Chest X-ray. View position: PA
Patient age: 65
Patient sex: F
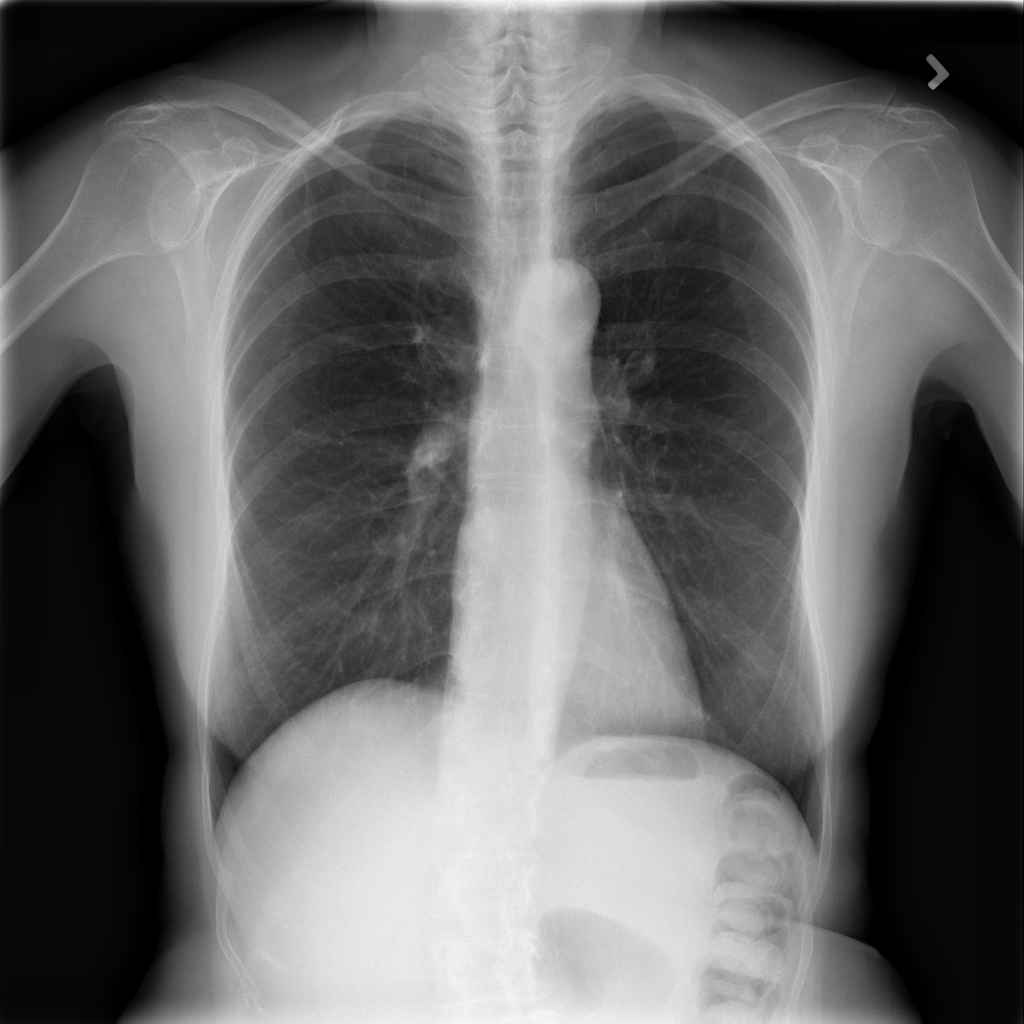
Finding: Pneumothorax